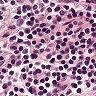
Metastatic tissue present: no